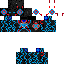
A male skeleton skin with dark skin, wearing red helmet dressed in a blue armor chest and red pants, featuring a closed mouth.